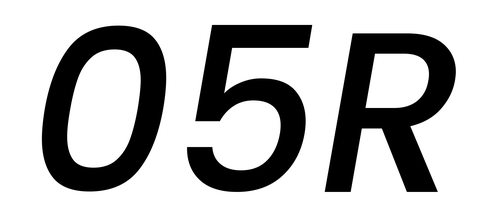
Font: Poppins-MediumItalic